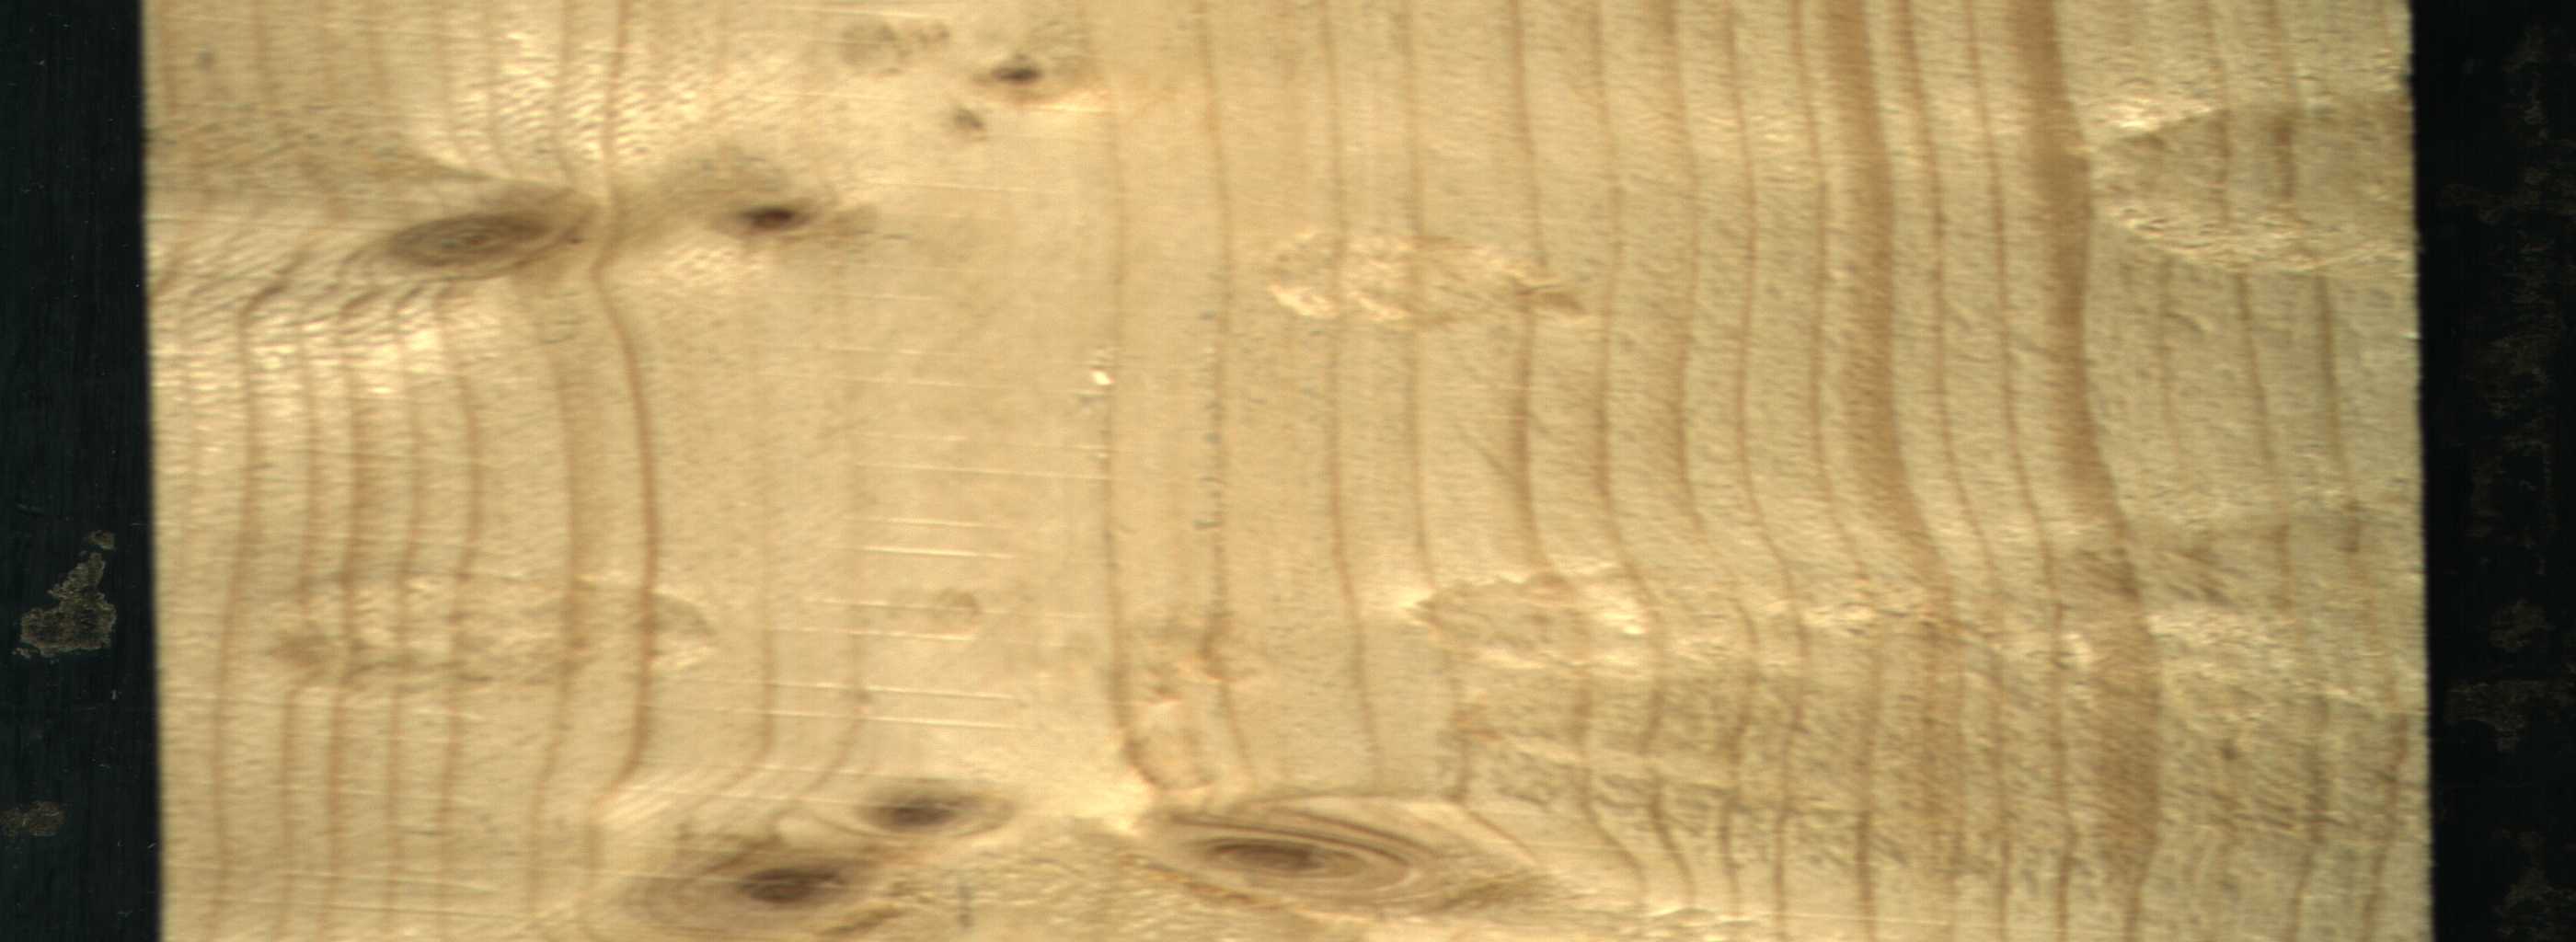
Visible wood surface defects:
Live_Knot
Live_Knot
Live_Knot
Live_Knot
Live_Knot
Live_Knot